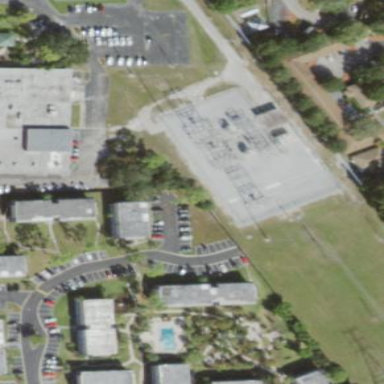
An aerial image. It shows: Outdoor distribution power substation.